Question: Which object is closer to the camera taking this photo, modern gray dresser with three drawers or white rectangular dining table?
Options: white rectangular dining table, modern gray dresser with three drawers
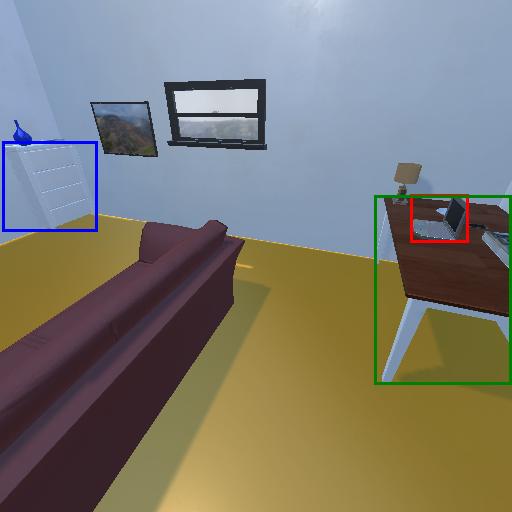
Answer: white rectangular dining table